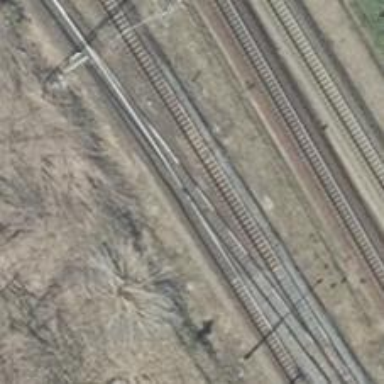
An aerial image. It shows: Railway track.